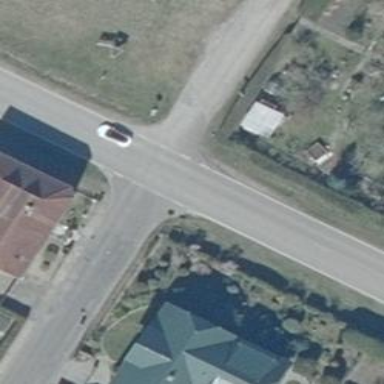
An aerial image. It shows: Stop road.